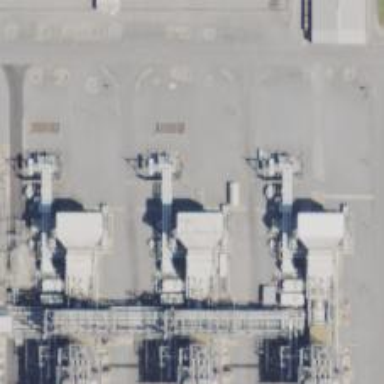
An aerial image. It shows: Gas turbine generator.